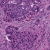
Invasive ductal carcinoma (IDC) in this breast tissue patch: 1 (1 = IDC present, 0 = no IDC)